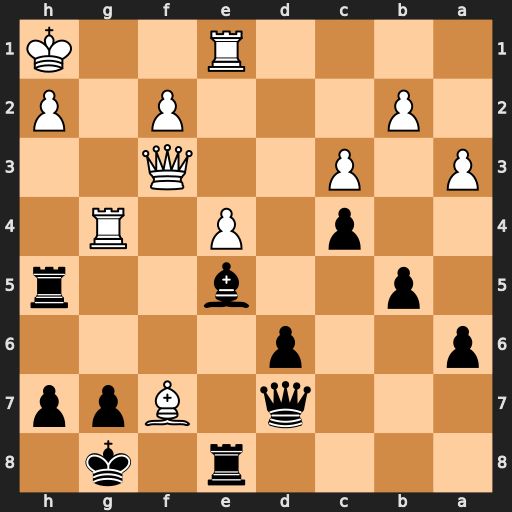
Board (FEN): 4r1k1/3q1Bpp/p2p4/1p2b2r/2p1P1R1/P1P2Q2/1P3P1P/4R2K
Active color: b
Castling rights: -
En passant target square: -
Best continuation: Qxf7 Qxf7+ Kxf7